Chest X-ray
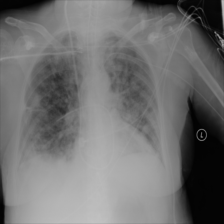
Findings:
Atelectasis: negative
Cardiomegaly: negative
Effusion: negative
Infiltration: negative
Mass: negative
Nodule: negative
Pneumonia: negative
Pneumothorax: negative
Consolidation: negative
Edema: negative
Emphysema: negative
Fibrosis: negative
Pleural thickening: negative
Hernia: negative